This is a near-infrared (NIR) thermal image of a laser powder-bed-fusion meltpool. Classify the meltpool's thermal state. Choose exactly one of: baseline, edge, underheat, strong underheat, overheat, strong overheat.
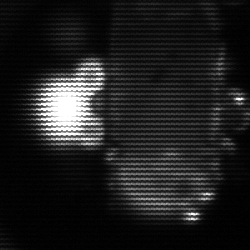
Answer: strong underheat